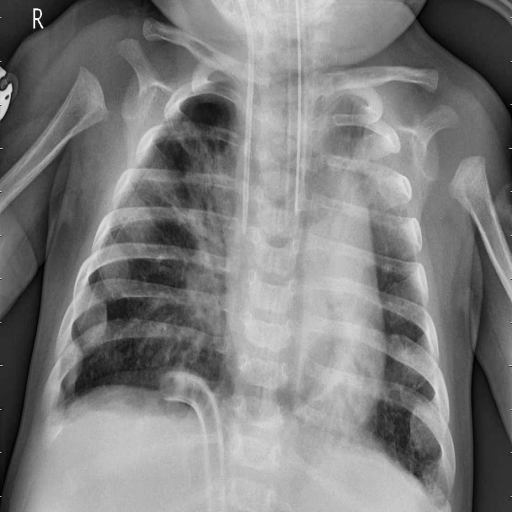
Finding: PNEUMONIA